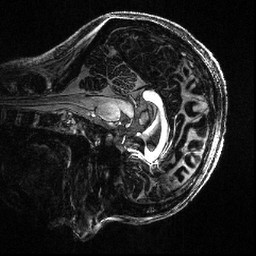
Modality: T1w
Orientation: sagittal
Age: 36
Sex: female
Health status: healthy
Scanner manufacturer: siemens
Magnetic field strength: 7 T
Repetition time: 4.3 s
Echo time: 0.00227 s